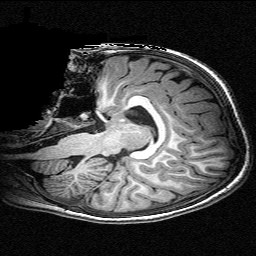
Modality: T1w
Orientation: sagittal
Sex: female
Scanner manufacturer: siemens
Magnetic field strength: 3 T
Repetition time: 2.3 s
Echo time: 0.00336 s